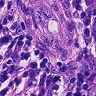
Metastatic tissue present: yes